Question: I tried both features and I don't know really why I should use elevation instead of translationz or viceversa.
Both generate shadow when I used them.
I should use at same time (with the same value)? I should use just one?
Thank you in advance!
EDIT:
I did a visual comparison to can see it clearly:

The conclusion that I get is (at least with this range of 0 to 16 dp) one of them is dispensable.
I see the same shadow in 8 vs 8 and 16 vs 16 and the same shadow in 16 vs 8+8.
But I haven't a great vision, what do you think guys?
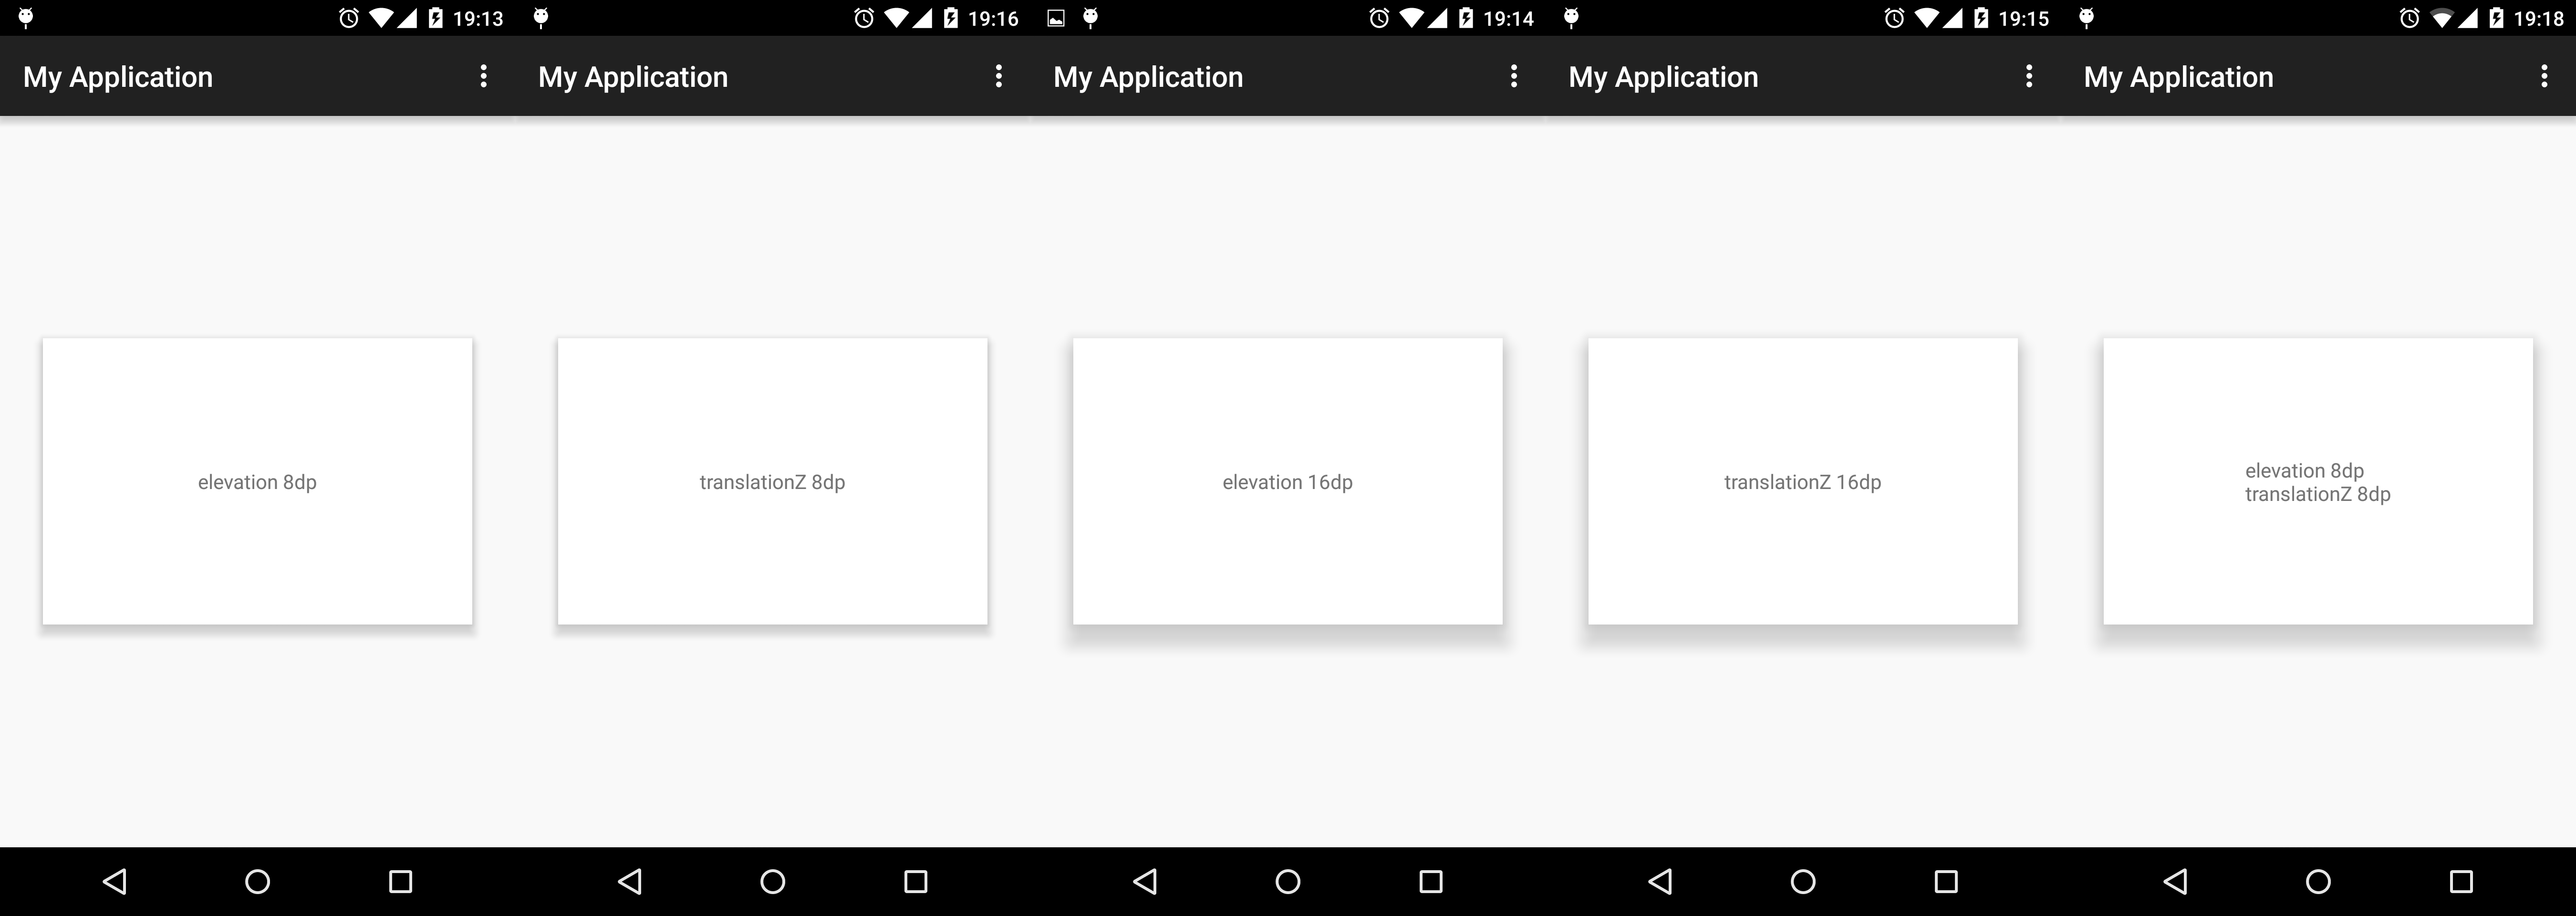
Answer: That is because the actual Z value is the sum of the 'elevation' and the 'translationZ'
From the <URL>, the 'elevation' is "base z depth of the view" and this is a static variable, while translationZ is dynamic.
So 'elevation' is your start value and for animations you should use 'translationZ'.
<URL>